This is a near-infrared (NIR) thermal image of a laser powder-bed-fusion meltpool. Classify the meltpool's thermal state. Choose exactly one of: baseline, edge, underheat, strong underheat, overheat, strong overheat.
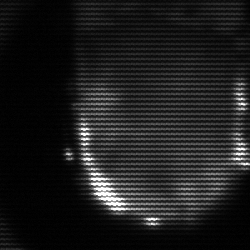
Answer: baseline